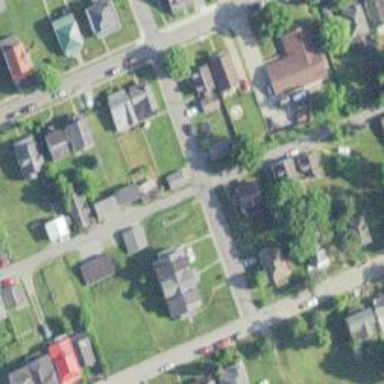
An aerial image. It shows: Alley classified as service road.